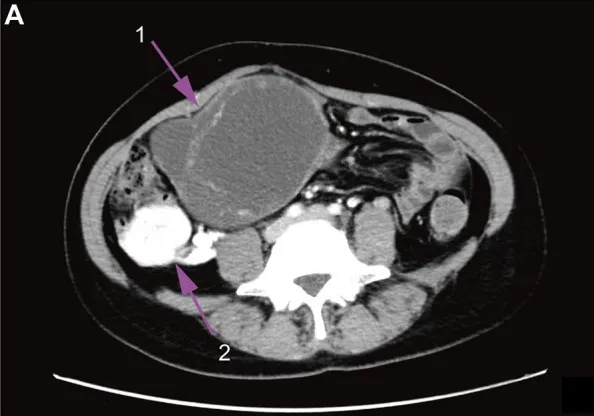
Contrast-enhanced CT images. (A), abdomen image.
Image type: radiology (ct)